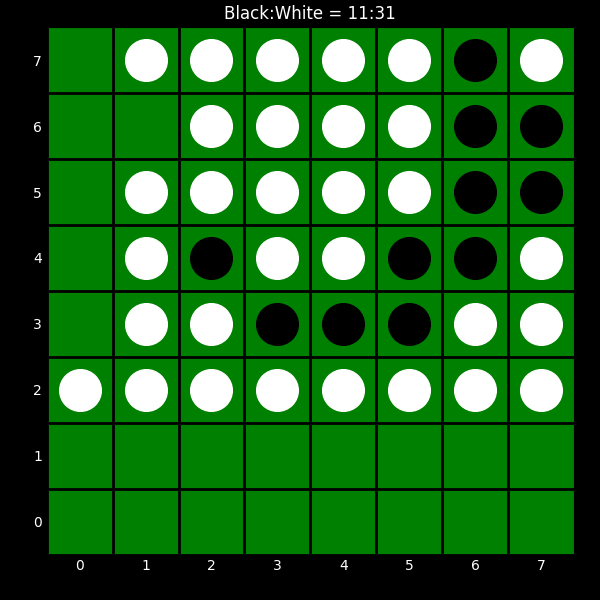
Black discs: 11
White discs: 31